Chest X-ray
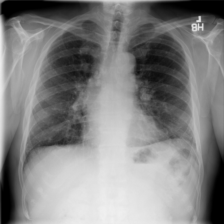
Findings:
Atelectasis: negative
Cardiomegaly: negative
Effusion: negative
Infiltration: positive
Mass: negative
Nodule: positive
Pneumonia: negative
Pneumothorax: negative
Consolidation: negative
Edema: negative
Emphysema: negative
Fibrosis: negative
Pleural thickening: negative
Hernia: negative